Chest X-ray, AP view. Patient: 42 years old, sex M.
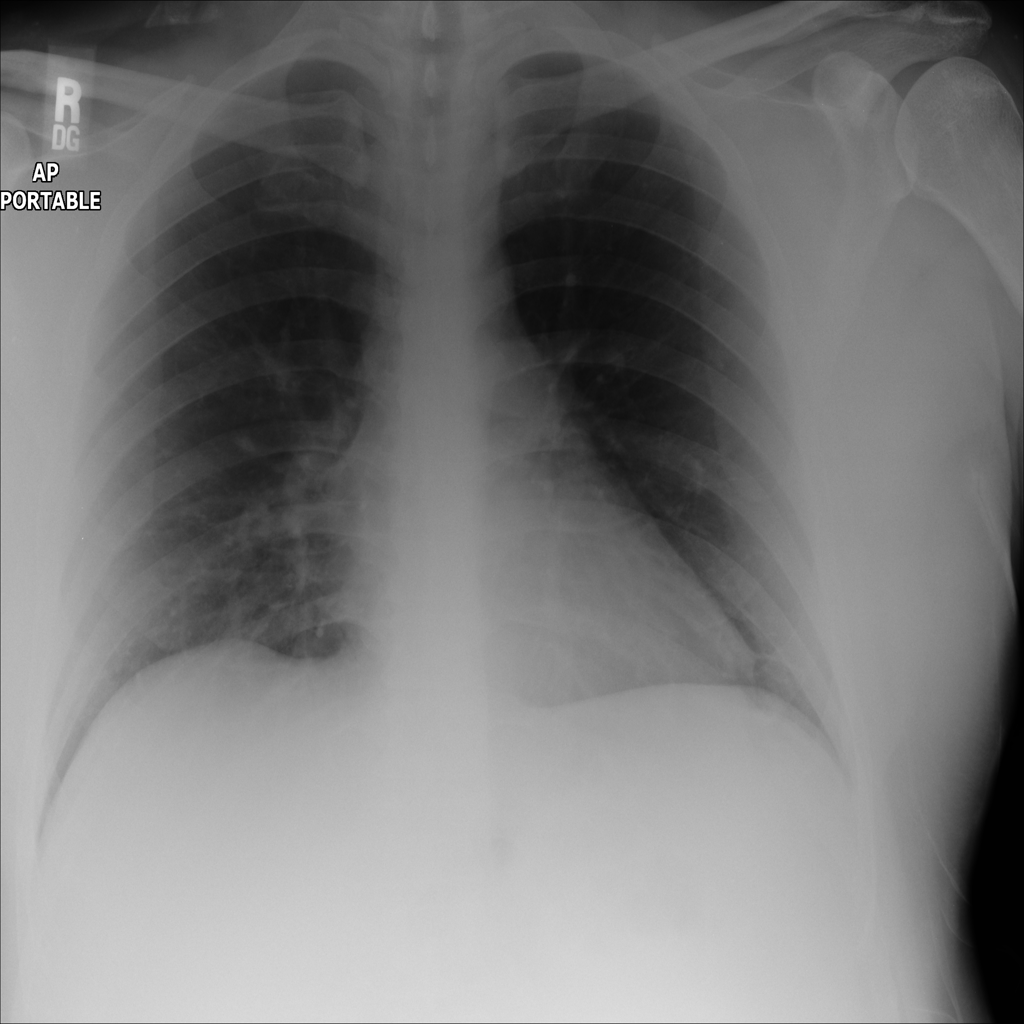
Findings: No Finding